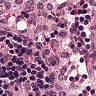
Metastatic tissue present: no